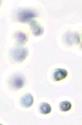
Label: Phaeocystis